Question: I have an existing workflow service that opens a SQL Server CE database file and updates a server database with the contents of the mobile database. The service is hosted in IIS/AppFabric and responds to requests from an ASP.NET website.
The workflow is started by a request from the website that contains the database file to process. At one point in the workflow in the activity, a reasonably substantial chunk of data is updated to the server database and as a result a subsequent request from the website that is processed in the activity is timing out.

I would like to somehow process that large chunk of data in a separate workflow so that subsequent requests to my main workflow aren't blocked. Is it possible from within my current workflow to effectively fire and forget a new workflow and pass it the parameters it needs to complete the database update even if the calling workflow has completed?
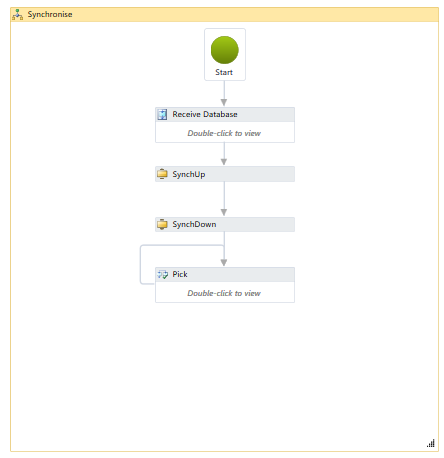
Answer: Yes, if you send a one way message to a workflow service that is a fire and forget message.